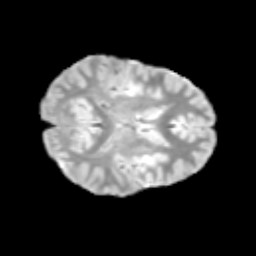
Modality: T2w
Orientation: axial
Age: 12
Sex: male
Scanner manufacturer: siemens
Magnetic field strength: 3 T
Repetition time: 3.8 s
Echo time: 0.07 s